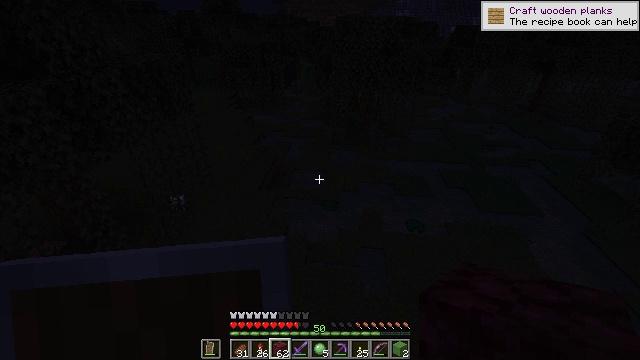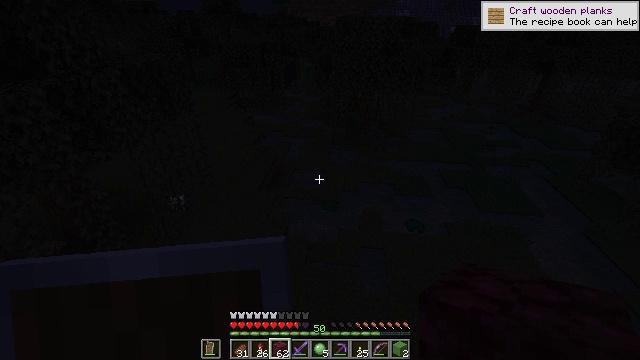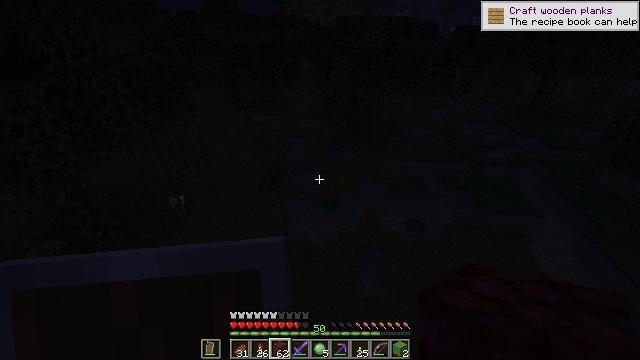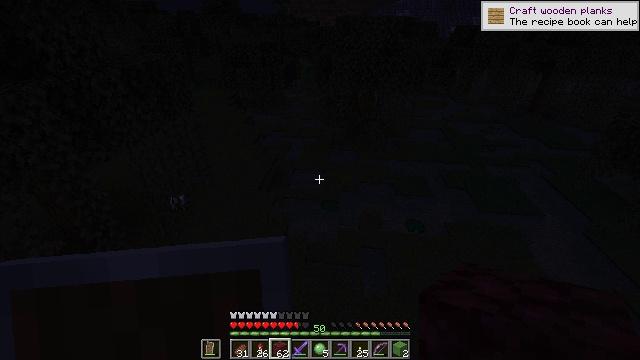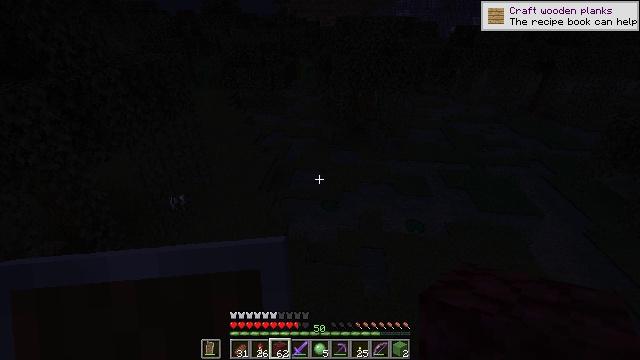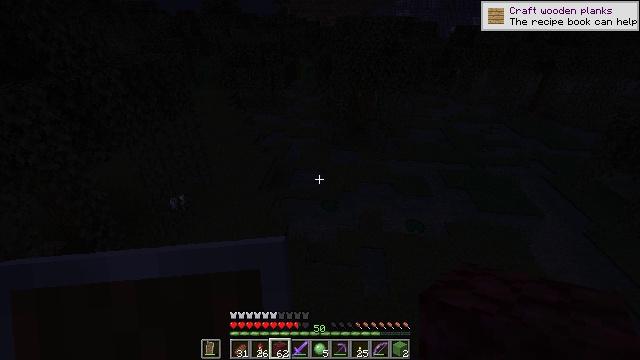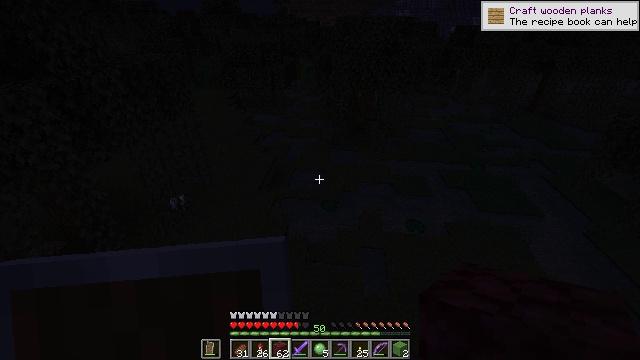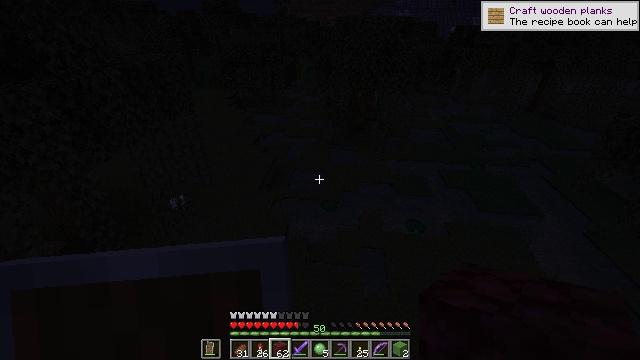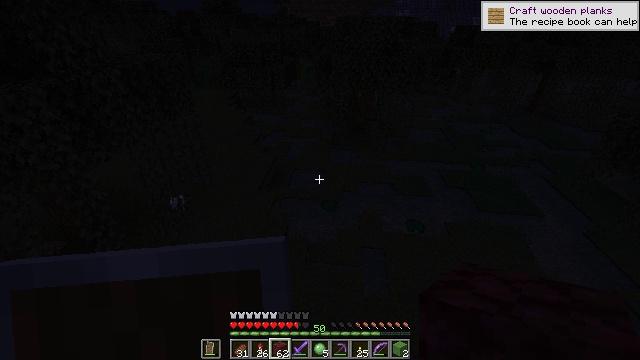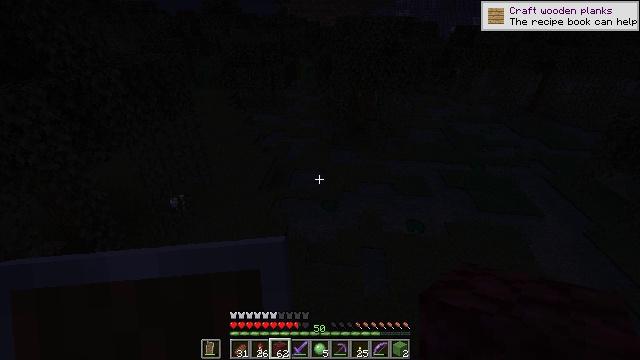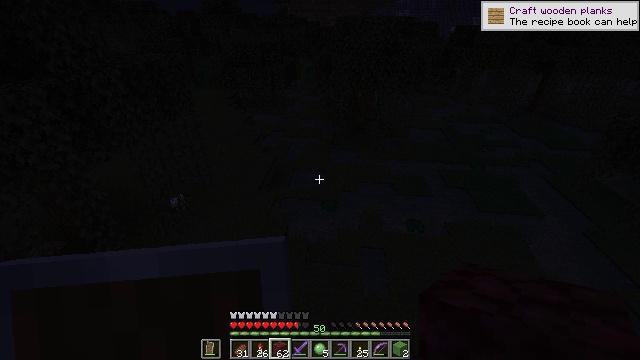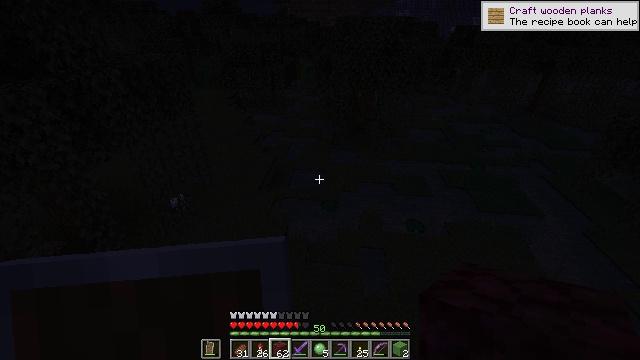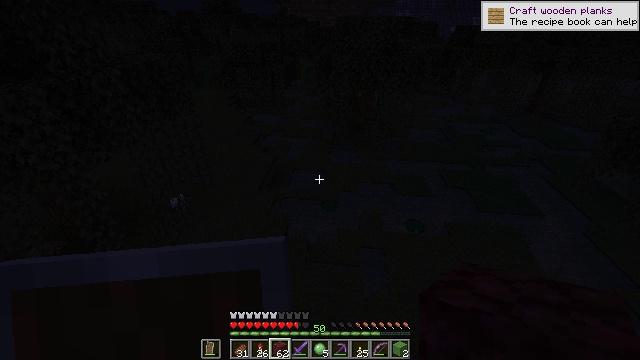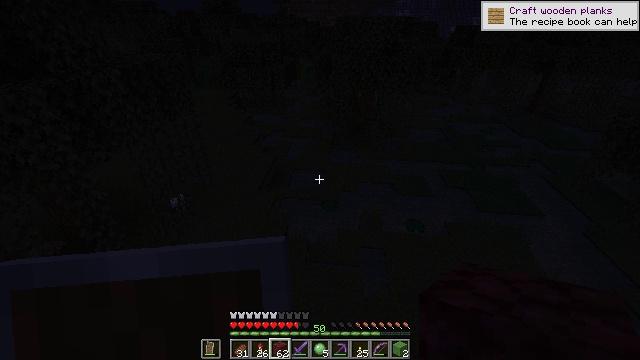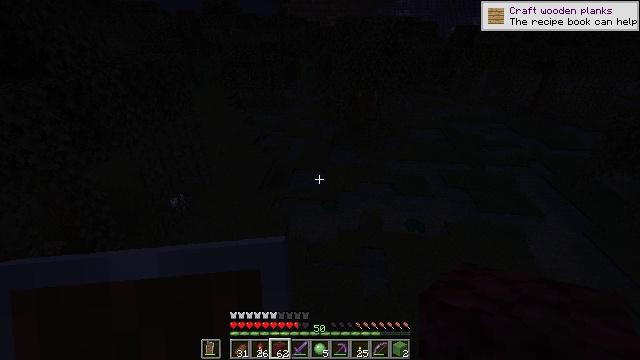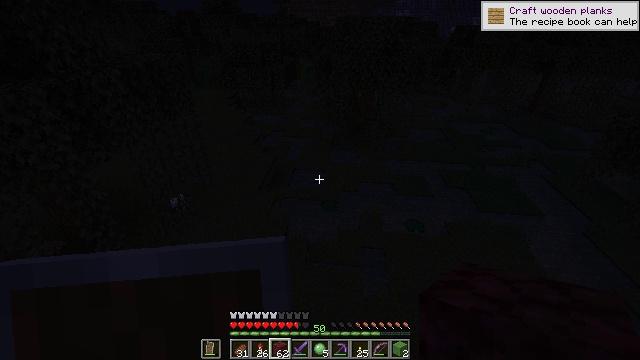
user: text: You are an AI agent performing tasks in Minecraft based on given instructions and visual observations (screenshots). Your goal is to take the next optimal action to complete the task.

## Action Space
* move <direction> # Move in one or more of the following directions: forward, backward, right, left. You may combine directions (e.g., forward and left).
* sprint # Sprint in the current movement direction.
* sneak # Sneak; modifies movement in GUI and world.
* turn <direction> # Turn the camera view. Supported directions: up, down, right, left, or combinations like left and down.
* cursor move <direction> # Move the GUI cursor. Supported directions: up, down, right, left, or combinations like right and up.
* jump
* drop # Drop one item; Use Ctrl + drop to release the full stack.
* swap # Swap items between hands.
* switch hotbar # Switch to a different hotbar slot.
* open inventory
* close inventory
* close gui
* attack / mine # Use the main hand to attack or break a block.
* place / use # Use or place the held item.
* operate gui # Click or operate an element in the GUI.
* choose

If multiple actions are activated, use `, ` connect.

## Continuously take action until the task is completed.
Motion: motion action
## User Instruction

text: Kill the slime.
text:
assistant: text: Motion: sneak
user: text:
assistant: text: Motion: sneak
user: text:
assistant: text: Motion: sneak
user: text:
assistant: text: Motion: sneak
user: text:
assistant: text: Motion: sneak
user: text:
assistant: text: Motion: sneak
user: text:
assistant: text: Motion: sneak
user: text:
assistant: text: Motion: sneak
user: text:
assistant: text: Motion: sneak
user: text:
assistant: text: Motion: sneak
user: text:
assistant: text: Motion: sneak
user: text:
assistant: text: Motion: sneak
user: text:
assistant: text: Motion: sneak
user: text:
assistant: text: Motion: sneak
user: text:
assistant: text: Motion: sneak
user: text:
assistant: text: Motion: sneak
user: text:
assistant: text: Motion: sneak
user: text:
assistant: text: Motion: sneak
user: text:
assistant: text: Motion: sneak
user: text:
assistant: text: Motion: sneak
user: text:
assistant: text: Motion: sneak
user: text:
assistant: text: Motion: sneak
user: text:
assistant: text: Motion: sneak
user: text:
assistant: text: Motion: sneak
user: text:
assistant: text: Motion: sneak
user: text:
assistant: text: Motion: sneak
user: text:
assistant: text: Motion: sneak
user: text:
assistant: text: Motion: sneak
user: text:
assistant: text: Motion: sneak
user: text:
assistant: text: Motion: sneak